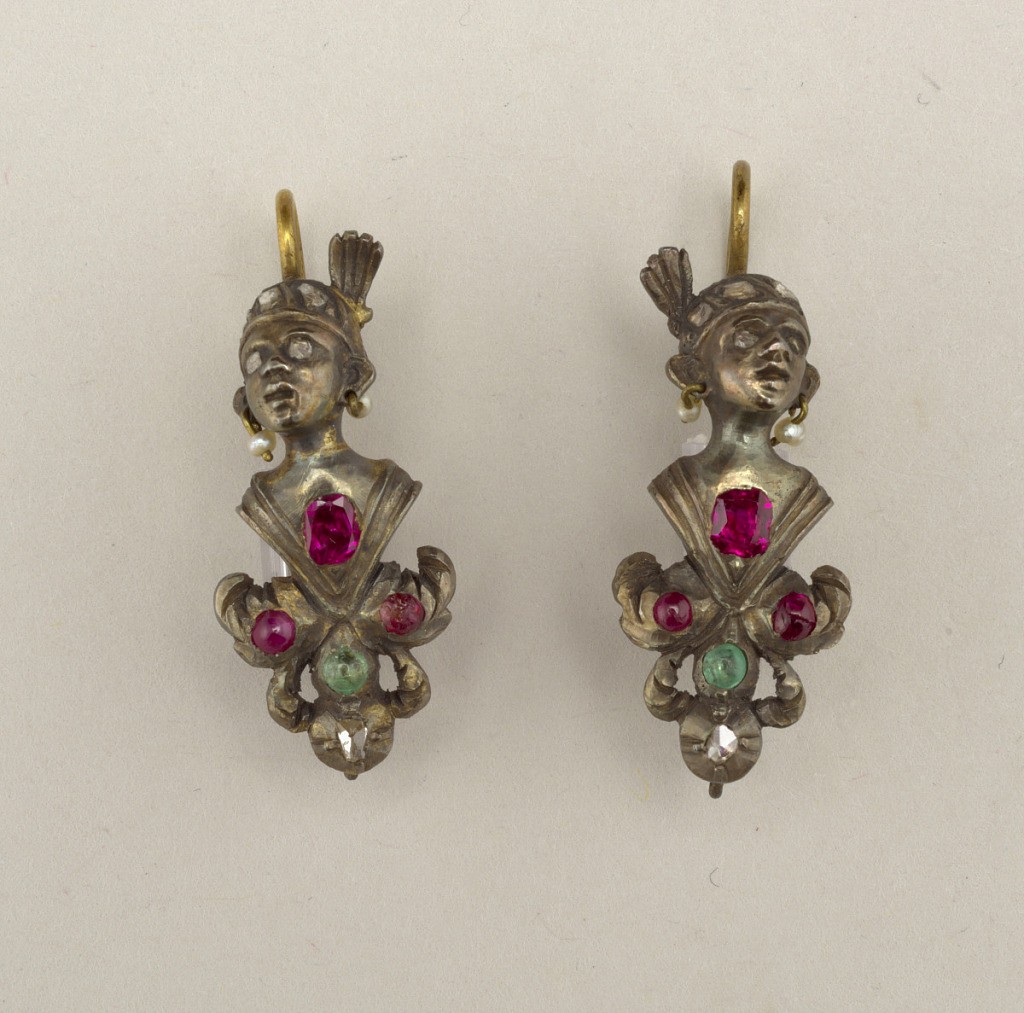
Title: Earrings
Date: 19th century
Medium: Gilt, pearls, paste stones
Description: A and B: Gilt earrings in the form of a human head wearing a turban set with paste diamonds and pearl earrings; at the bottom, a leaf ornament set with red and green stones.  RIng at bottom indicates a part may be missing.